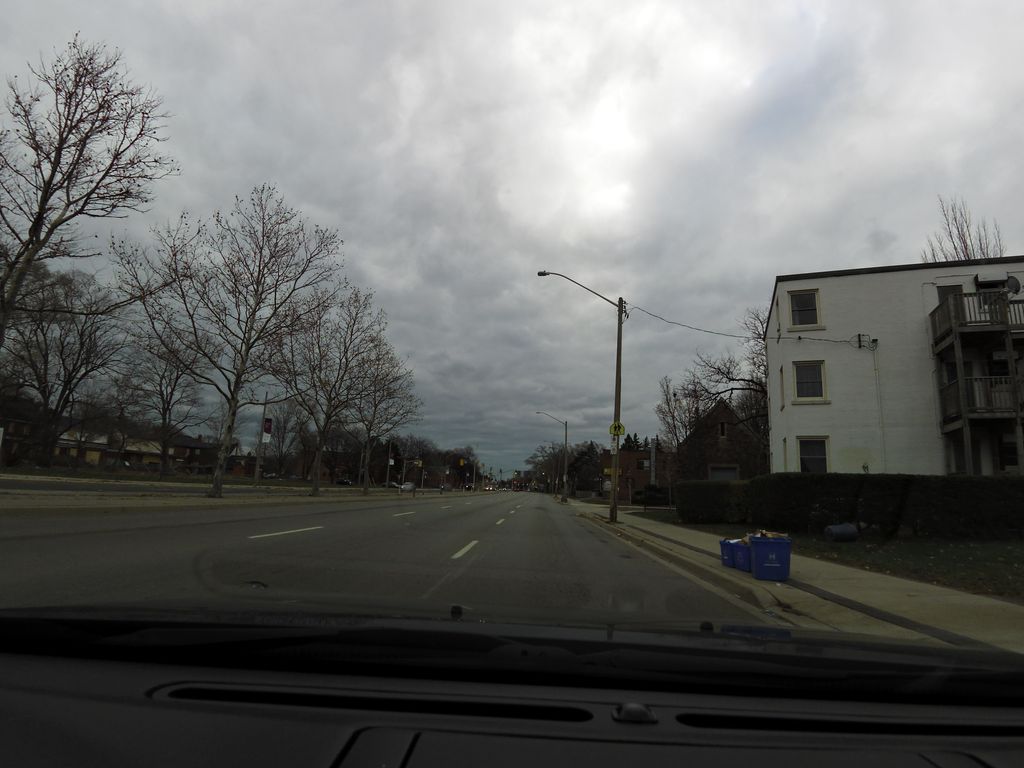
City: hamilton